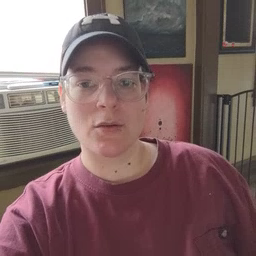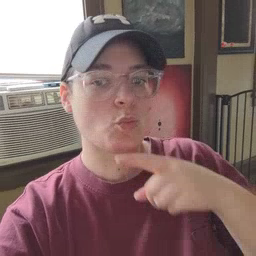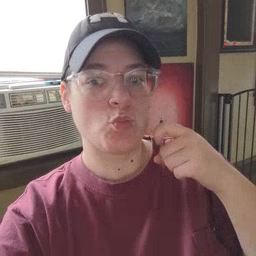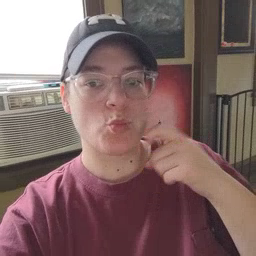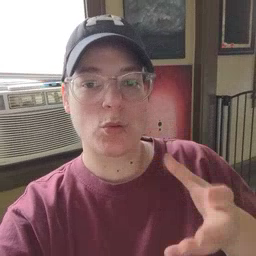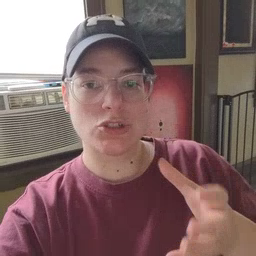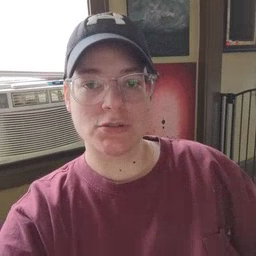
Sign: dryer